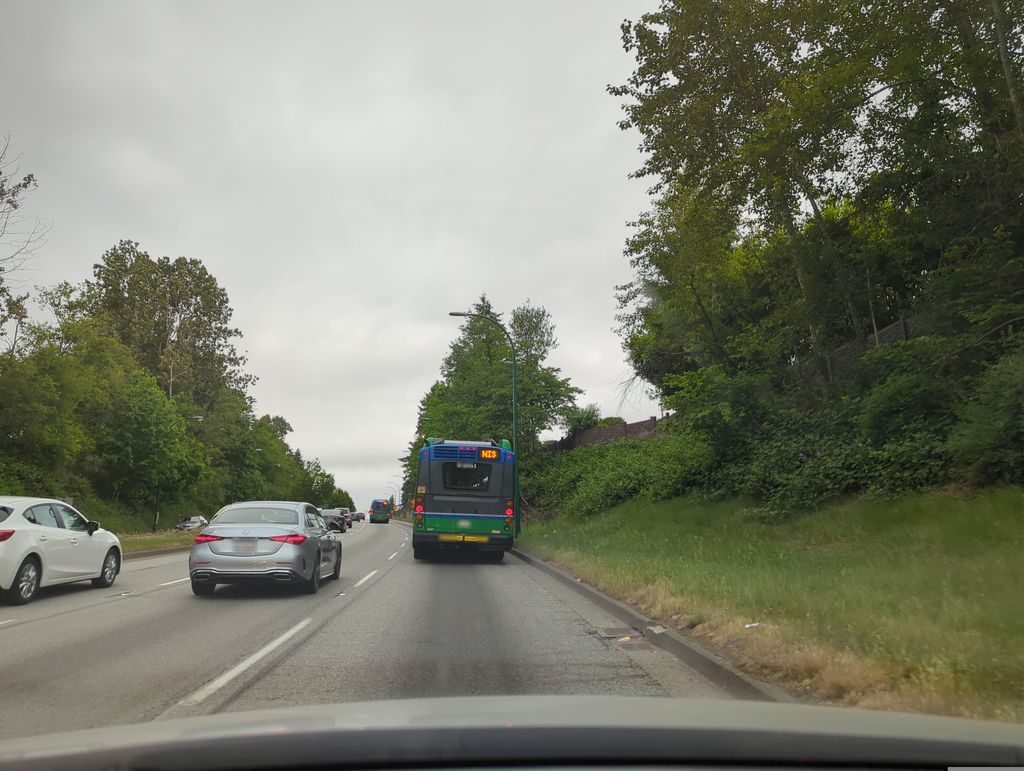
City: vancouver